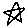
Label: star